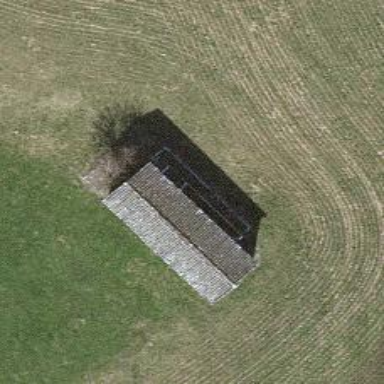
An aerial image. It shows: Simple and straightforward house.